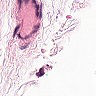
Metastatic tissue present: no